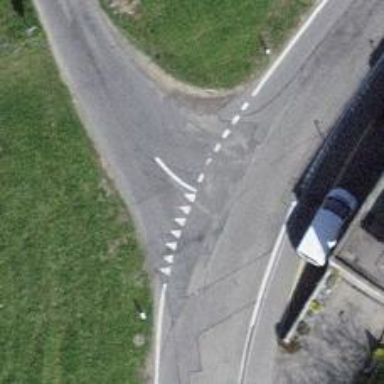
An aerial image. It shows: Road with "give way" sign.